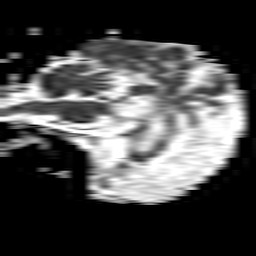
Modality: ADC
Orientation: sagittal
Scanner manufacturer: philips
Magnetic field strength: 1.5 T
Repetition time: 3.516 s
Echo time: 0.07117 s